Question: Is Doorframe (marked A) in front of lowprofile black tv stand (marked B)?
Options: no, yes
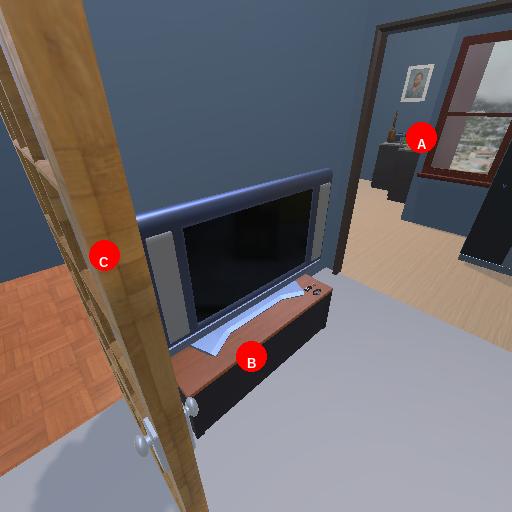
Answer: no